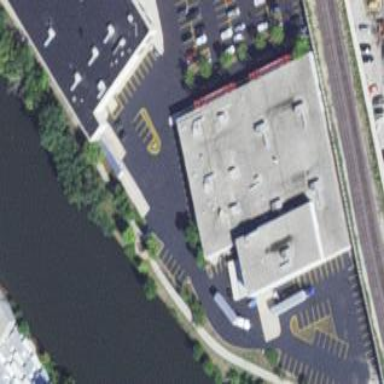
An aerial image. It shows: Retail building.